Field crop: maize
Growth stage: 2
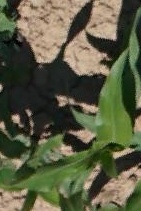
Species: maize